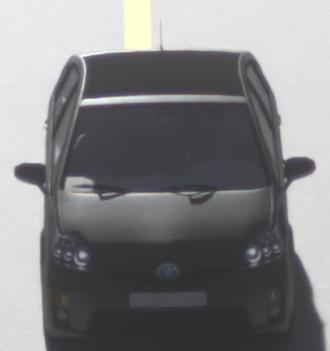
Make: Toyota
Model: Prius 1.5 Hybrid
Detailed model: Prius (HW2)
Model produced from: 2006/03
Model produced until: 2009/06
Doors: 5
Color: gray
Road condition: dry road
Daytime: morning or afternoon
Contrast: high contrast